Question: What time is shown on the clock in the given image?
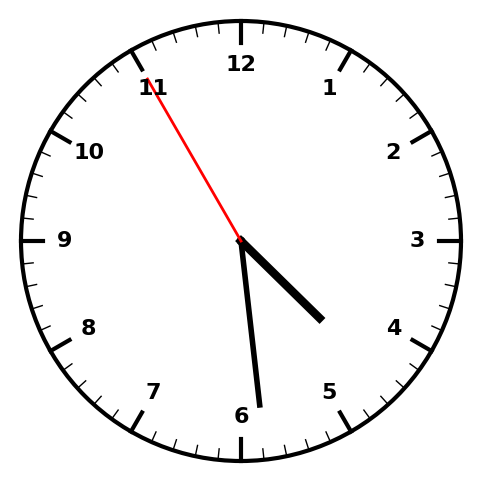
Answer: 04:28:55